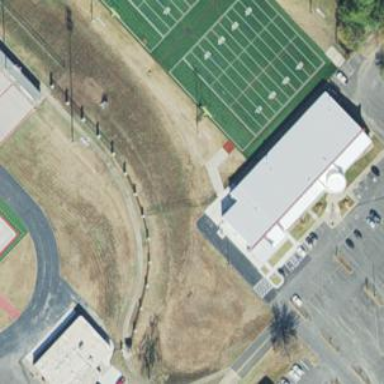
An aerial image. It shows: American football pitch with artificial turf surface for leisure land.